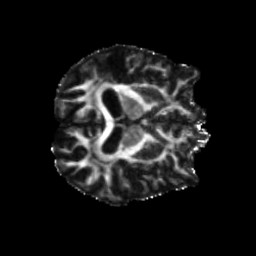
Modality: FA
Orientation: axial
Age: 63
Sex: male
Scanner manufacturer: siemens
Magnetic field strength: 3 T
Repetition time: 5.25 s
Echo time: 0.08 s